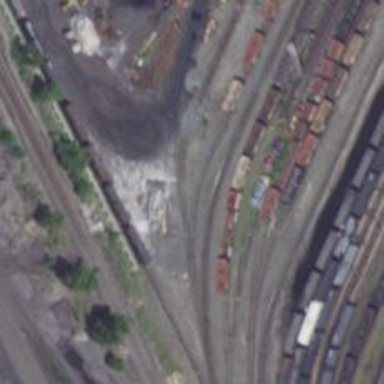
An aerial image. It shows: Railway yard in service.